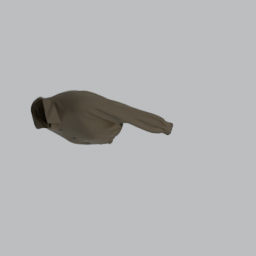
Label: people